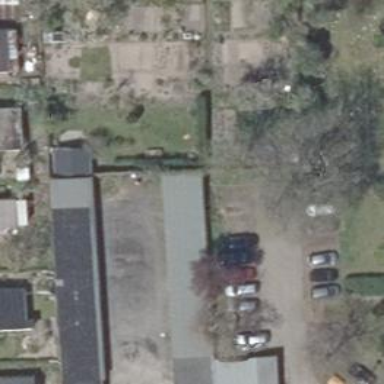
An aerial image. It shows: Group of garages.